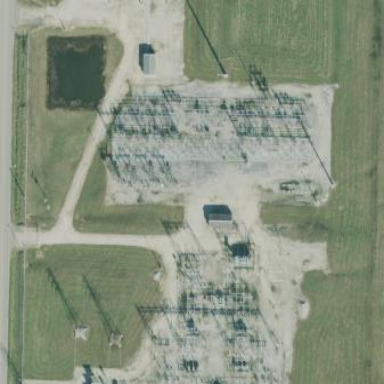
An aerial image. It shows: Switchgear for power distribution.